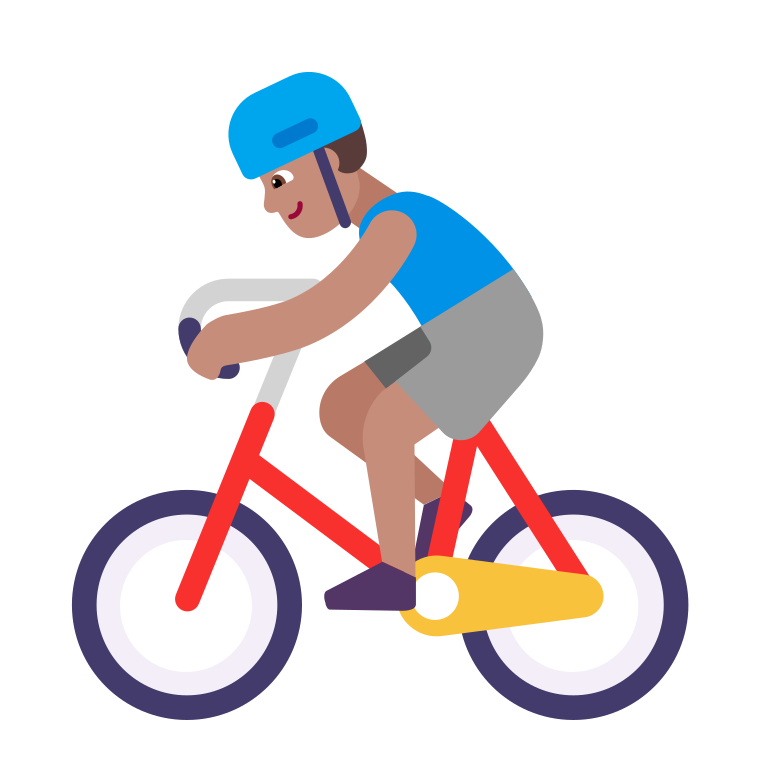
man biking flat